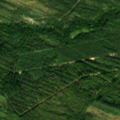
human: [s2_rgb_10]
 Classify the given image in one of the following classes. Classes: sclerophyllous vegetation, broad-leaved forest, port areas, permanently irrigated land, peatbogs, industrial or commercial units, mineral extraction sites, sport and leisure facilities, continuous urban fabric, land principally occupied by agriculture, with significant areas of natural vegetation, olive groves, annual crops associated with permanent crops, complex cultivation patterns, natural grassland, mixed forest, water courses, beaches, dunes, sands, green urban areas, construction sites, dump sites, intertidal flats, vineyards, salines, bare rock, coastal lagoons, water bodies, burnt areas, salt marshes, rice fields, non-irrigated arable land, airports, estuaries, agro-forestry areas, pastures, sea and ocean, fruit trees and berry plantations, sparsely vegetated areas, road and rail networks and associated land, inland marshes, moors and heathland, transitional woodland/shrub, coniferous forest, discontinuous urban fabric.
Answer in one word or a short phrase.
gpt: coniferous forest, mixed forest, transitional woodland/shrub